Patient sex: M
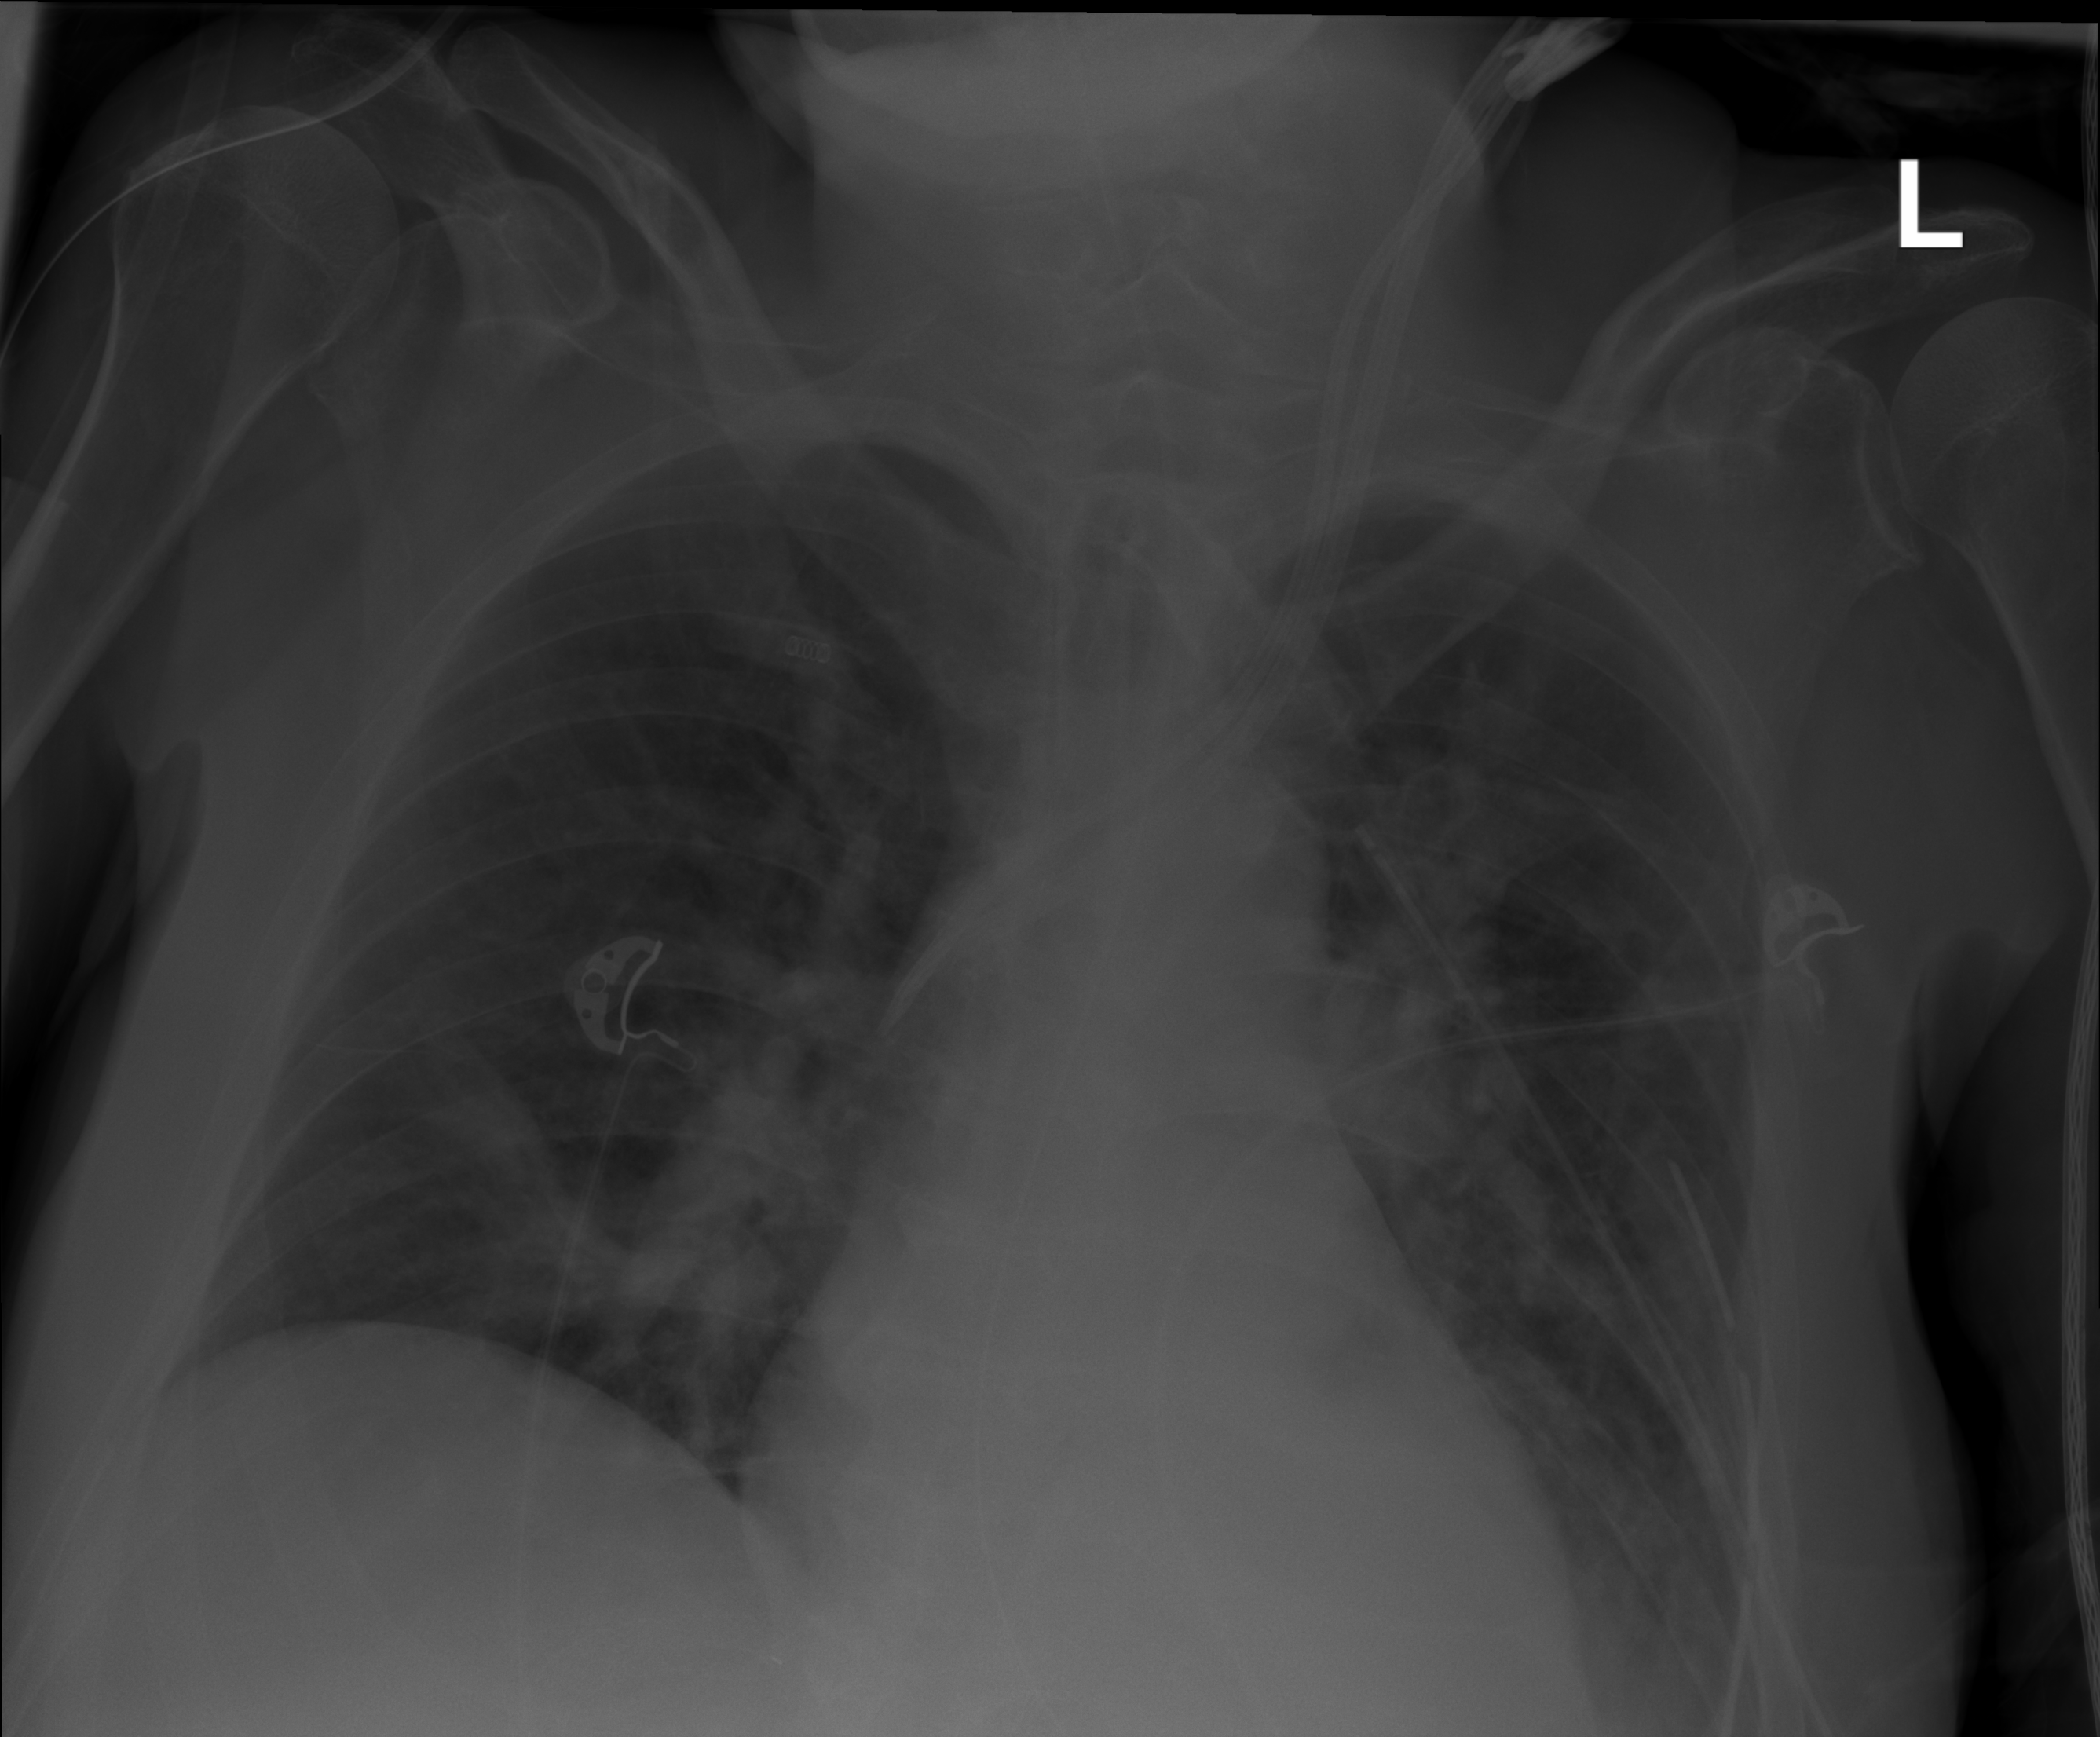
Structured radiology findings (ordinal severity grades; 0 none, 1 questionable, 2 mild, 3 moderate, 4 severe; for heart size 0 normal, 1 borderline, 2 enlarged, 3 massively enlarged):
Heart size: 0
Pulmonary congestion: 2
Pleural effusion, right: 2
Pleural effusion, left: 2
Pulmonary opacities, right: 2
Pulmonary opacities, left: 2
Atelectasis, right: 2
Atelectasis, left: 2